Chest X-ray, AP view. Patient: 43 years old, sex F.
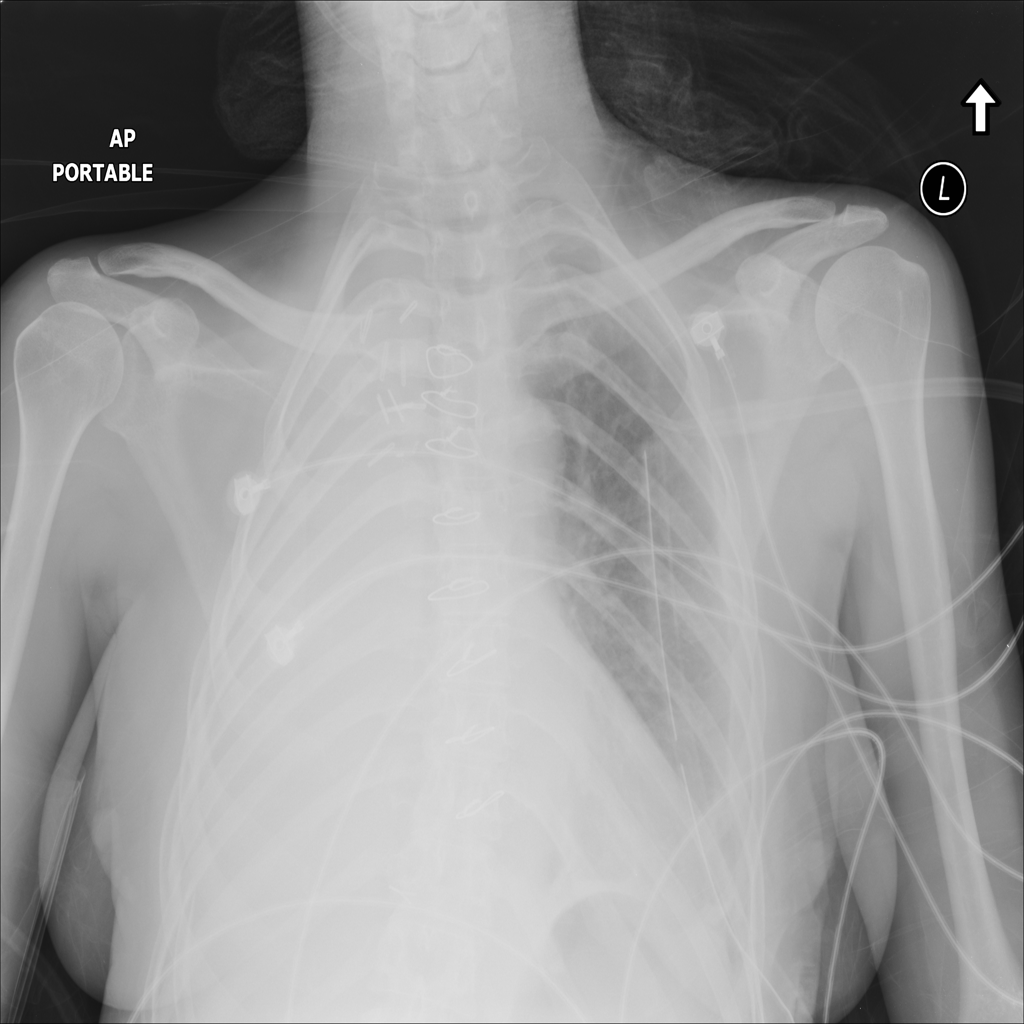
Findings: No Finding